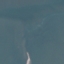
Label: SeaLake